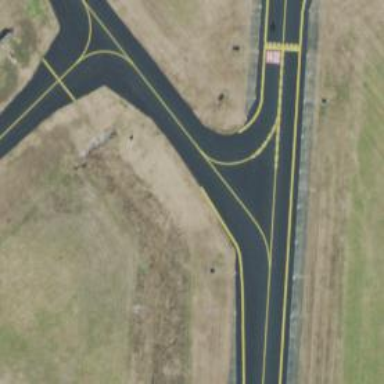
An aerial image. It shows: Image of taxiway at airport.